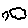
Label: cloud